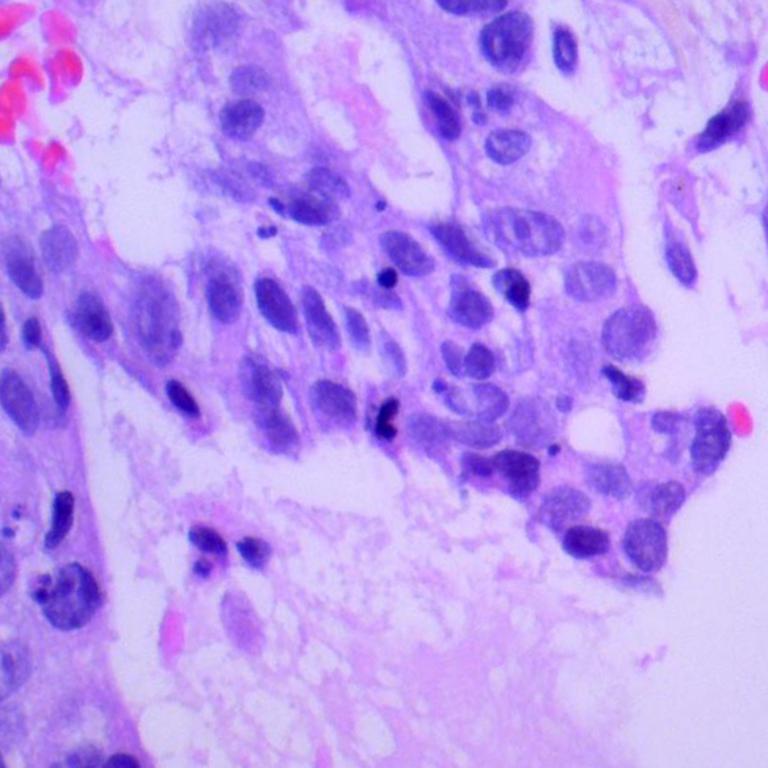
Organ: lung
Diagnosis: adenocarcinomas